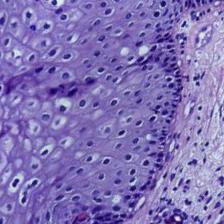
Diagnosis: Normal